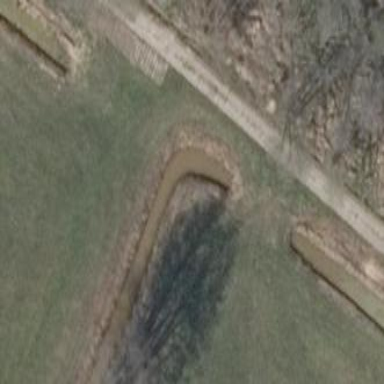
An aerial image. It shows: Ditch filled with water.